Question: Context: In my , I make a selection of multiple cells, and then perform a right-click. From the selected option in my sub-menu, I need to obtain the selected cell references.
I am able to get selected rows and columns from my popup menu, .

Here's my code snippets:
'''
private JMenuItem menuItem1;
private JMenuItem makeMenuItem(String label) {
JMenuItem item = new JMenuItem(label);
item.addActionListener(this);
return item;
}
JPopupMenu popup = new JPopupMenu();
popup.add(makeMenuItem("Menu1"));
popup.add(makeMenuItem("Menu2"));
JMenu menuItem = new JMenu("Sub-menu");
menuItem1 = new JMenuItem("Sub-1");
menuItem.add(menuItem1);
menuItem1.addActionListener(this);
'''
....
'''
@Override
public void actionPerformed(ActionEvent e) {
if(e.getSource() == menuItem1){
//I am unable to get the selected rows and columns
JMenuItem source = (JMenuItem)(e.getSource());
JOptionPane.showMessageDialog(null,source.getClass().getName() );
}else{
Component com = (Component)e.getSource();
JPopupMenu popup = (JPopupMenu)com.getParent();
JTable table = (JTable)popup.getInvoker();
//I am able to get selected rows and columns over here.
int row[] = table.getSelectedRows();
int col[] = table.getSelectedColumns();
}
}
'''
For the primary menu (menu1 & menu2), I am able to get the selected rows and columns via "(JTable)popup.getInvoker();" which unfortunately does not work with JMenuItems. The if else statement, as well as the image, is just for illustration purpose. For your advice, thanks.
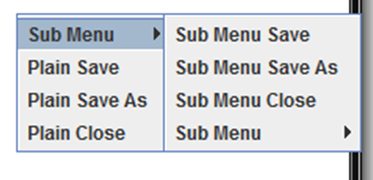
Answer: > "(JTable)popup.getInvoker();" which unfortunately does not work with JMenuItems.
You are already using the 'getParent()' method. You just can't assume that the JPopupMenu is the first parent.
You need to create a while loop that keeps getting the parent of the menu item until you find the popup menu. Then you can access the invoker.